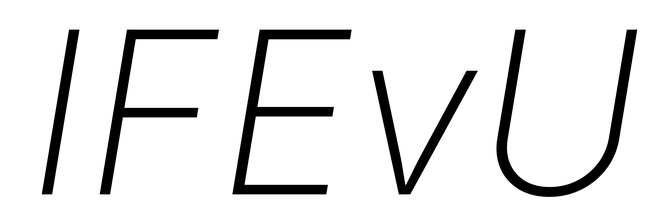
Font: Inter-Italic_ExtraLight_Italic